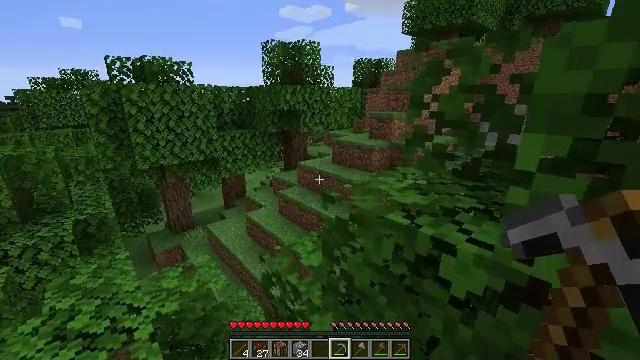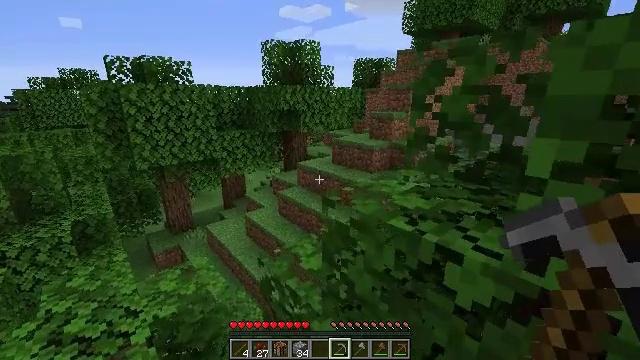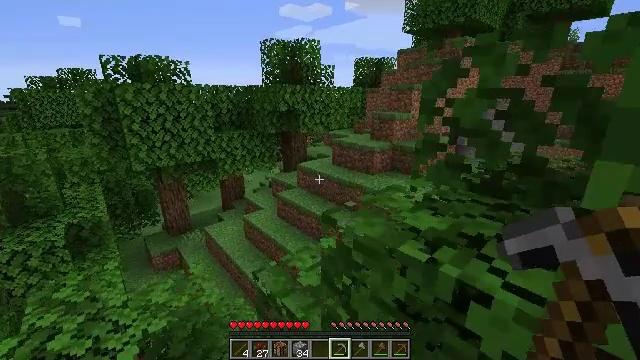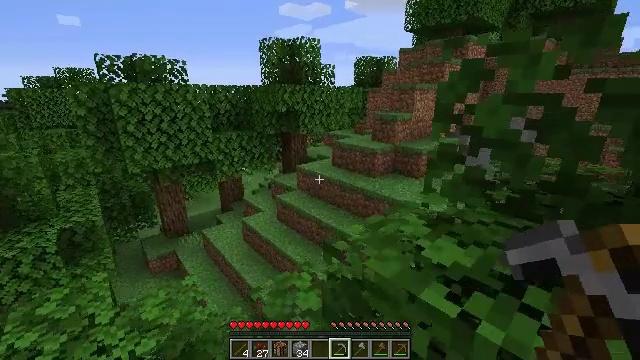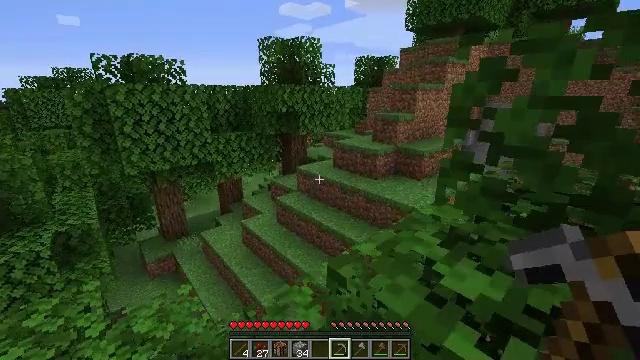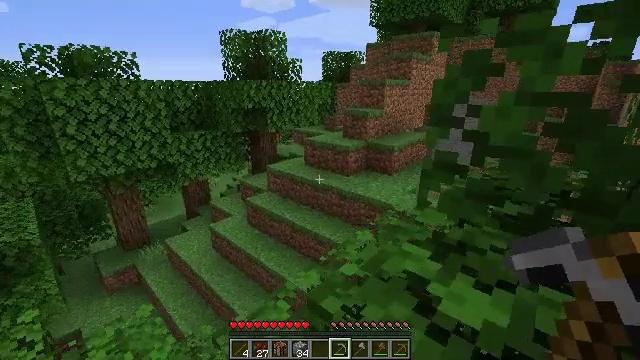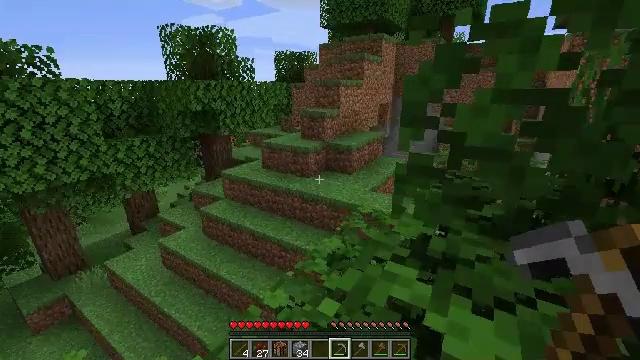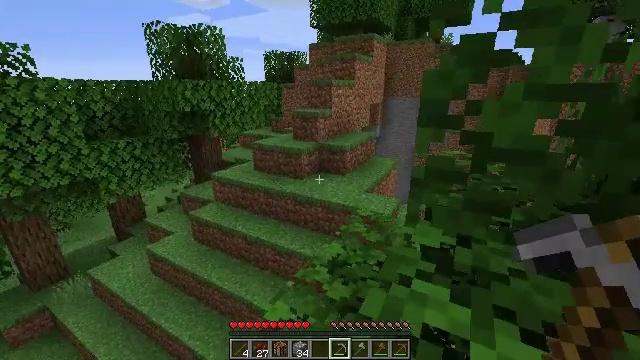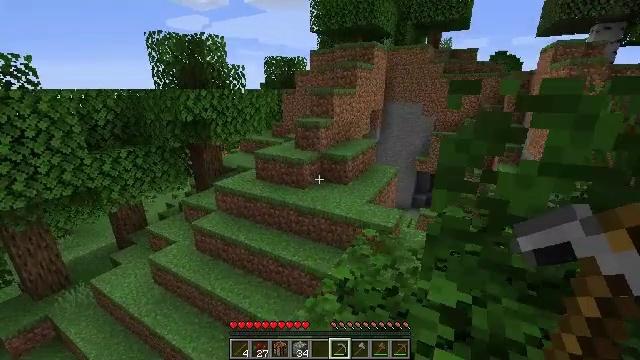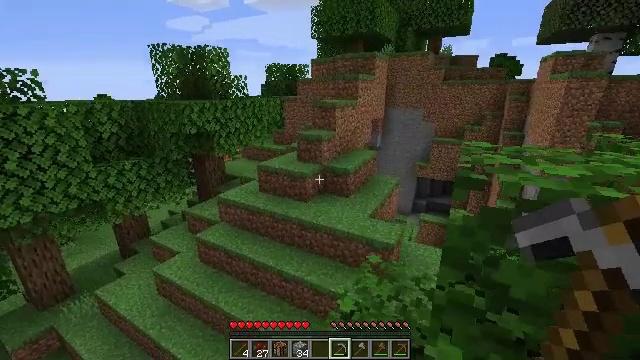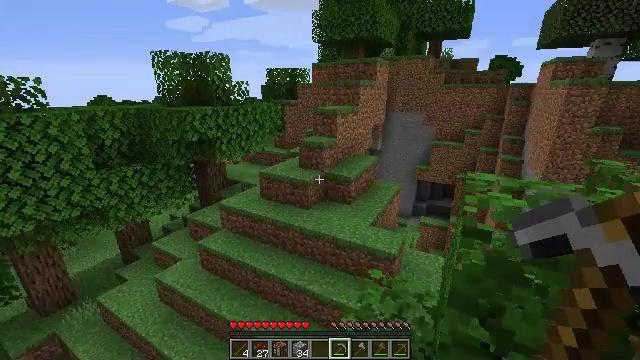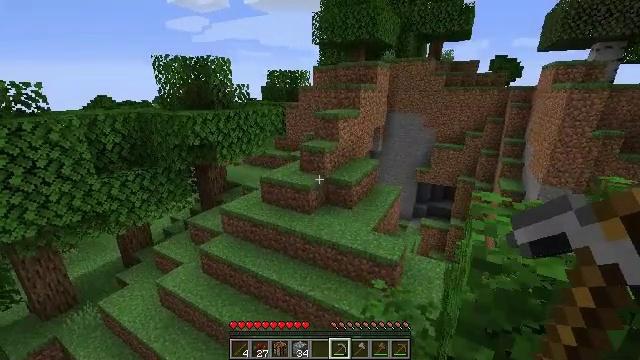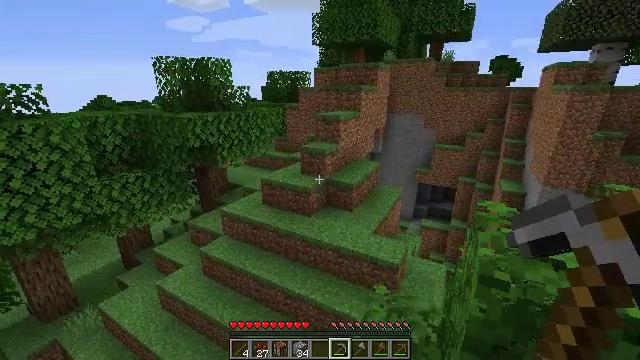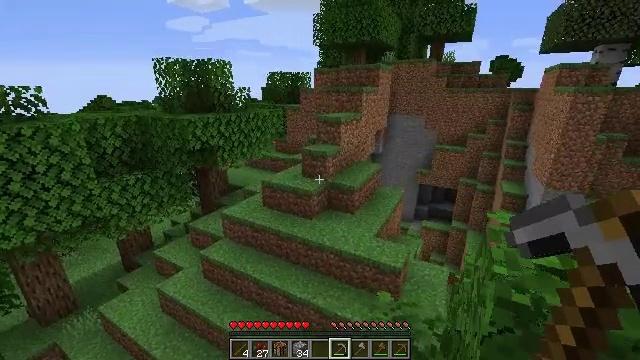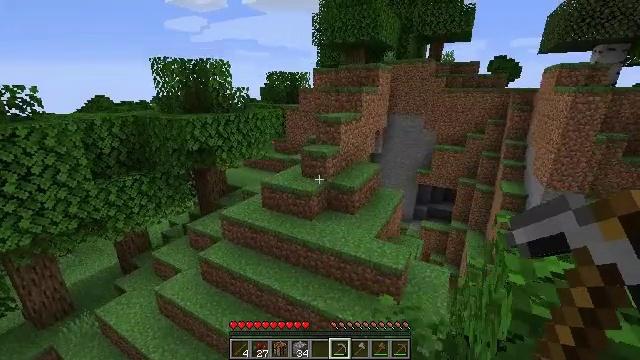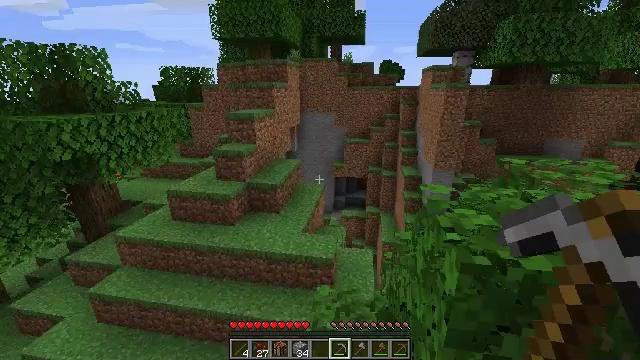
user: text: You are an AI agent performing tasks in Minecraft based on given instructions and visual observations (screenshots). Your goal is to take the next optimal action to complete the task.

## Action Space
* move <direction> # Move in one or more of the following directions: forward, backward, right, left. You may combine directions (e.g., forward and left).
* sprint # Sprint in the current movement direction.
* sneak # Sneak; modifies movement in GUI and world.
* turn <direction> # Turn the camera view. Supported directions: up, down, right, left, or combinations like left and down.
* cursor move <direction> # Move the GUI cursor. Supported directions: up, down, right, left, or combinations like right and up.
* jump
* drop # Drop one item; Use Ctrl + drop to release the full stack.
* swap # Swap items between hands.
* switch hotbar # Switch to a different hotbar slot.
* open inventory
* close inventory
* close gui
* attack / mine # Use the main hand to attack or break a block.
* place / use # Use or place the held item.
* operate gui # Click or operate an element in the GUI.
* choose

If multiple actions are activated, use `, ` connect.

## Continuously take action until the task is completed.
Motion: motion action
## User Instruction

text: Mine the poppy flower.
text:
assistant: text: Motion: move forward
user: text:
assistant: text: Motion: move forward
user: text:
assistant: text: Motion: move forward
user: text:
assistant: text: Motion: move forward
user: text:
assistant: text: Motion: move forward, turn right
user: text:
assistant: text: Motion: move forward, turn right
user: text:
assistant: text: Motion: move forward, turn right
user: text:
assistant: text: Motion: move forward, jump
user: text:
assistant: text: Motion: move forward, jump
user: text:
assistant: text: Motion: move forward, jump
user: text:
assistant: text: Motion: move forward, jump
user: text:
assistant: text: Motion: move forward
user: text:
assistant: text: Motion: move forward
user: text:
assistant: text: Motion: move forward
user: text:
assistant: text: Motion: move forward, turn right
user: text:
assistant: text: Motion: move forward, turn right
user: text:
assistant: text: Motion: move forward, turn right
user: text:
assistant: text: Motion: move forward, turn right
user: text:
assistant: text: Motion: move forward and move right
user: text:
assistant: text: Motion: move forward and move right
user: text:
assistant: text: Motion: move forward and move right
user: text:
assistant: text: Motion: move forward, turn right and down
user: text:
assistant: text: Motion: no_op
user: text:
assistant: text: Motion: move forward
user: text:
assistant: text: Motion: move forward
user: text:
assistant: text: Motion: move forward, turn down
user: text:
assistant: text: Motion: turn left and down
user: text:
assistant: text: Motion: move forward, turn left and down
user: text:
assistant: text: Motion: move forward, turn left and down
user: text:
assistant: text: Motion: move forward, turn left